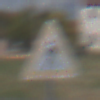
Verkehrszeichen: FussgaengerRechts
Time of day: MorningAfternoon
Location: Outdoor (Suburban)
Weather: PartlyCloudy
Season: NotSpecified
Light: Natural